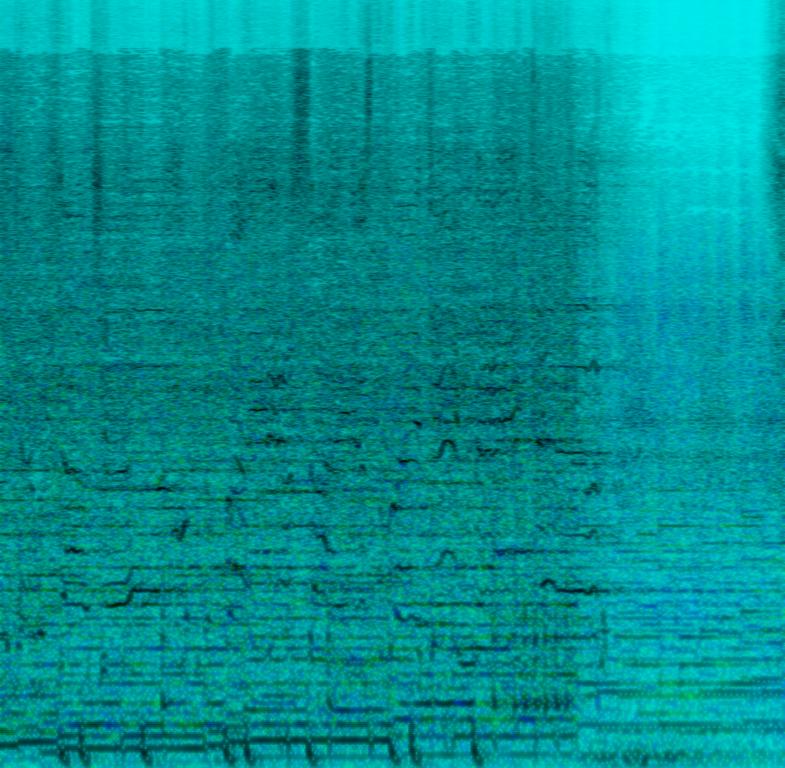
The low quality recording features a metal song that consists of a screaming female vocal singing over punchy kick and snare hits, energetic cymbals, groovy bass guitar, wide distorted electric guitars, strings melody and repetitive piano melody. At the very end of the loop, there is a short distorted static sound. It sounds energetic, aggressive and manic.